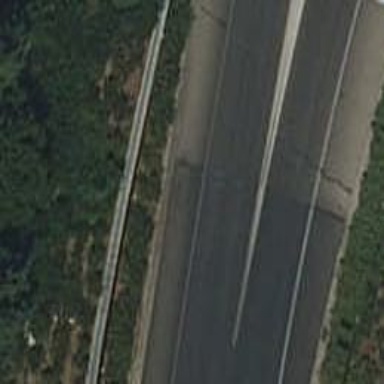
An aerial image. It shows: Guard rail as barrier.